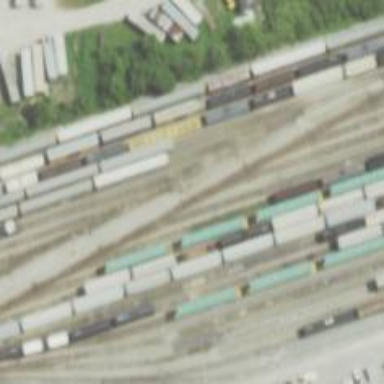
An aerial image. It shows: Railway yard used for servicing trains.